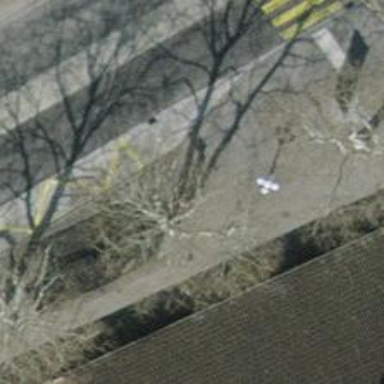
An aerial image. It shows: Bus stop with sheltered platform for public transport.